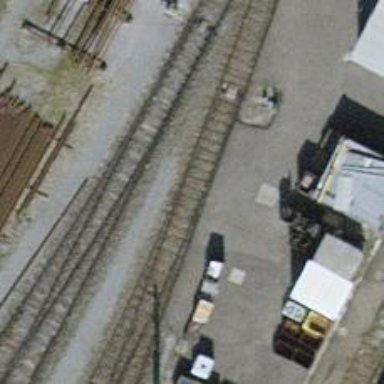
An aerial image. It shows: Single-track electrified railway service yard with contact line for trains.